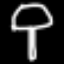
Label: mushroom